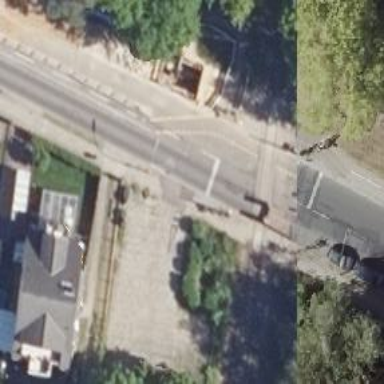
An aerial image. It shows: Compacted footway.